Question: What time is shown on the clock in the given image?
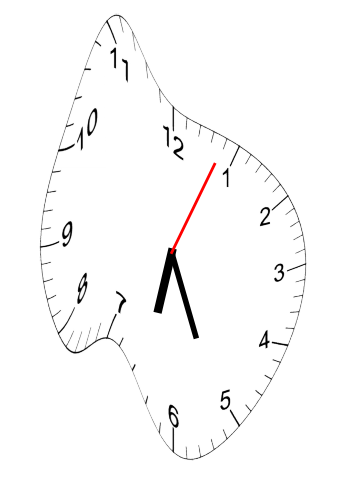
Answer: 06:26:04